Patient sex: M
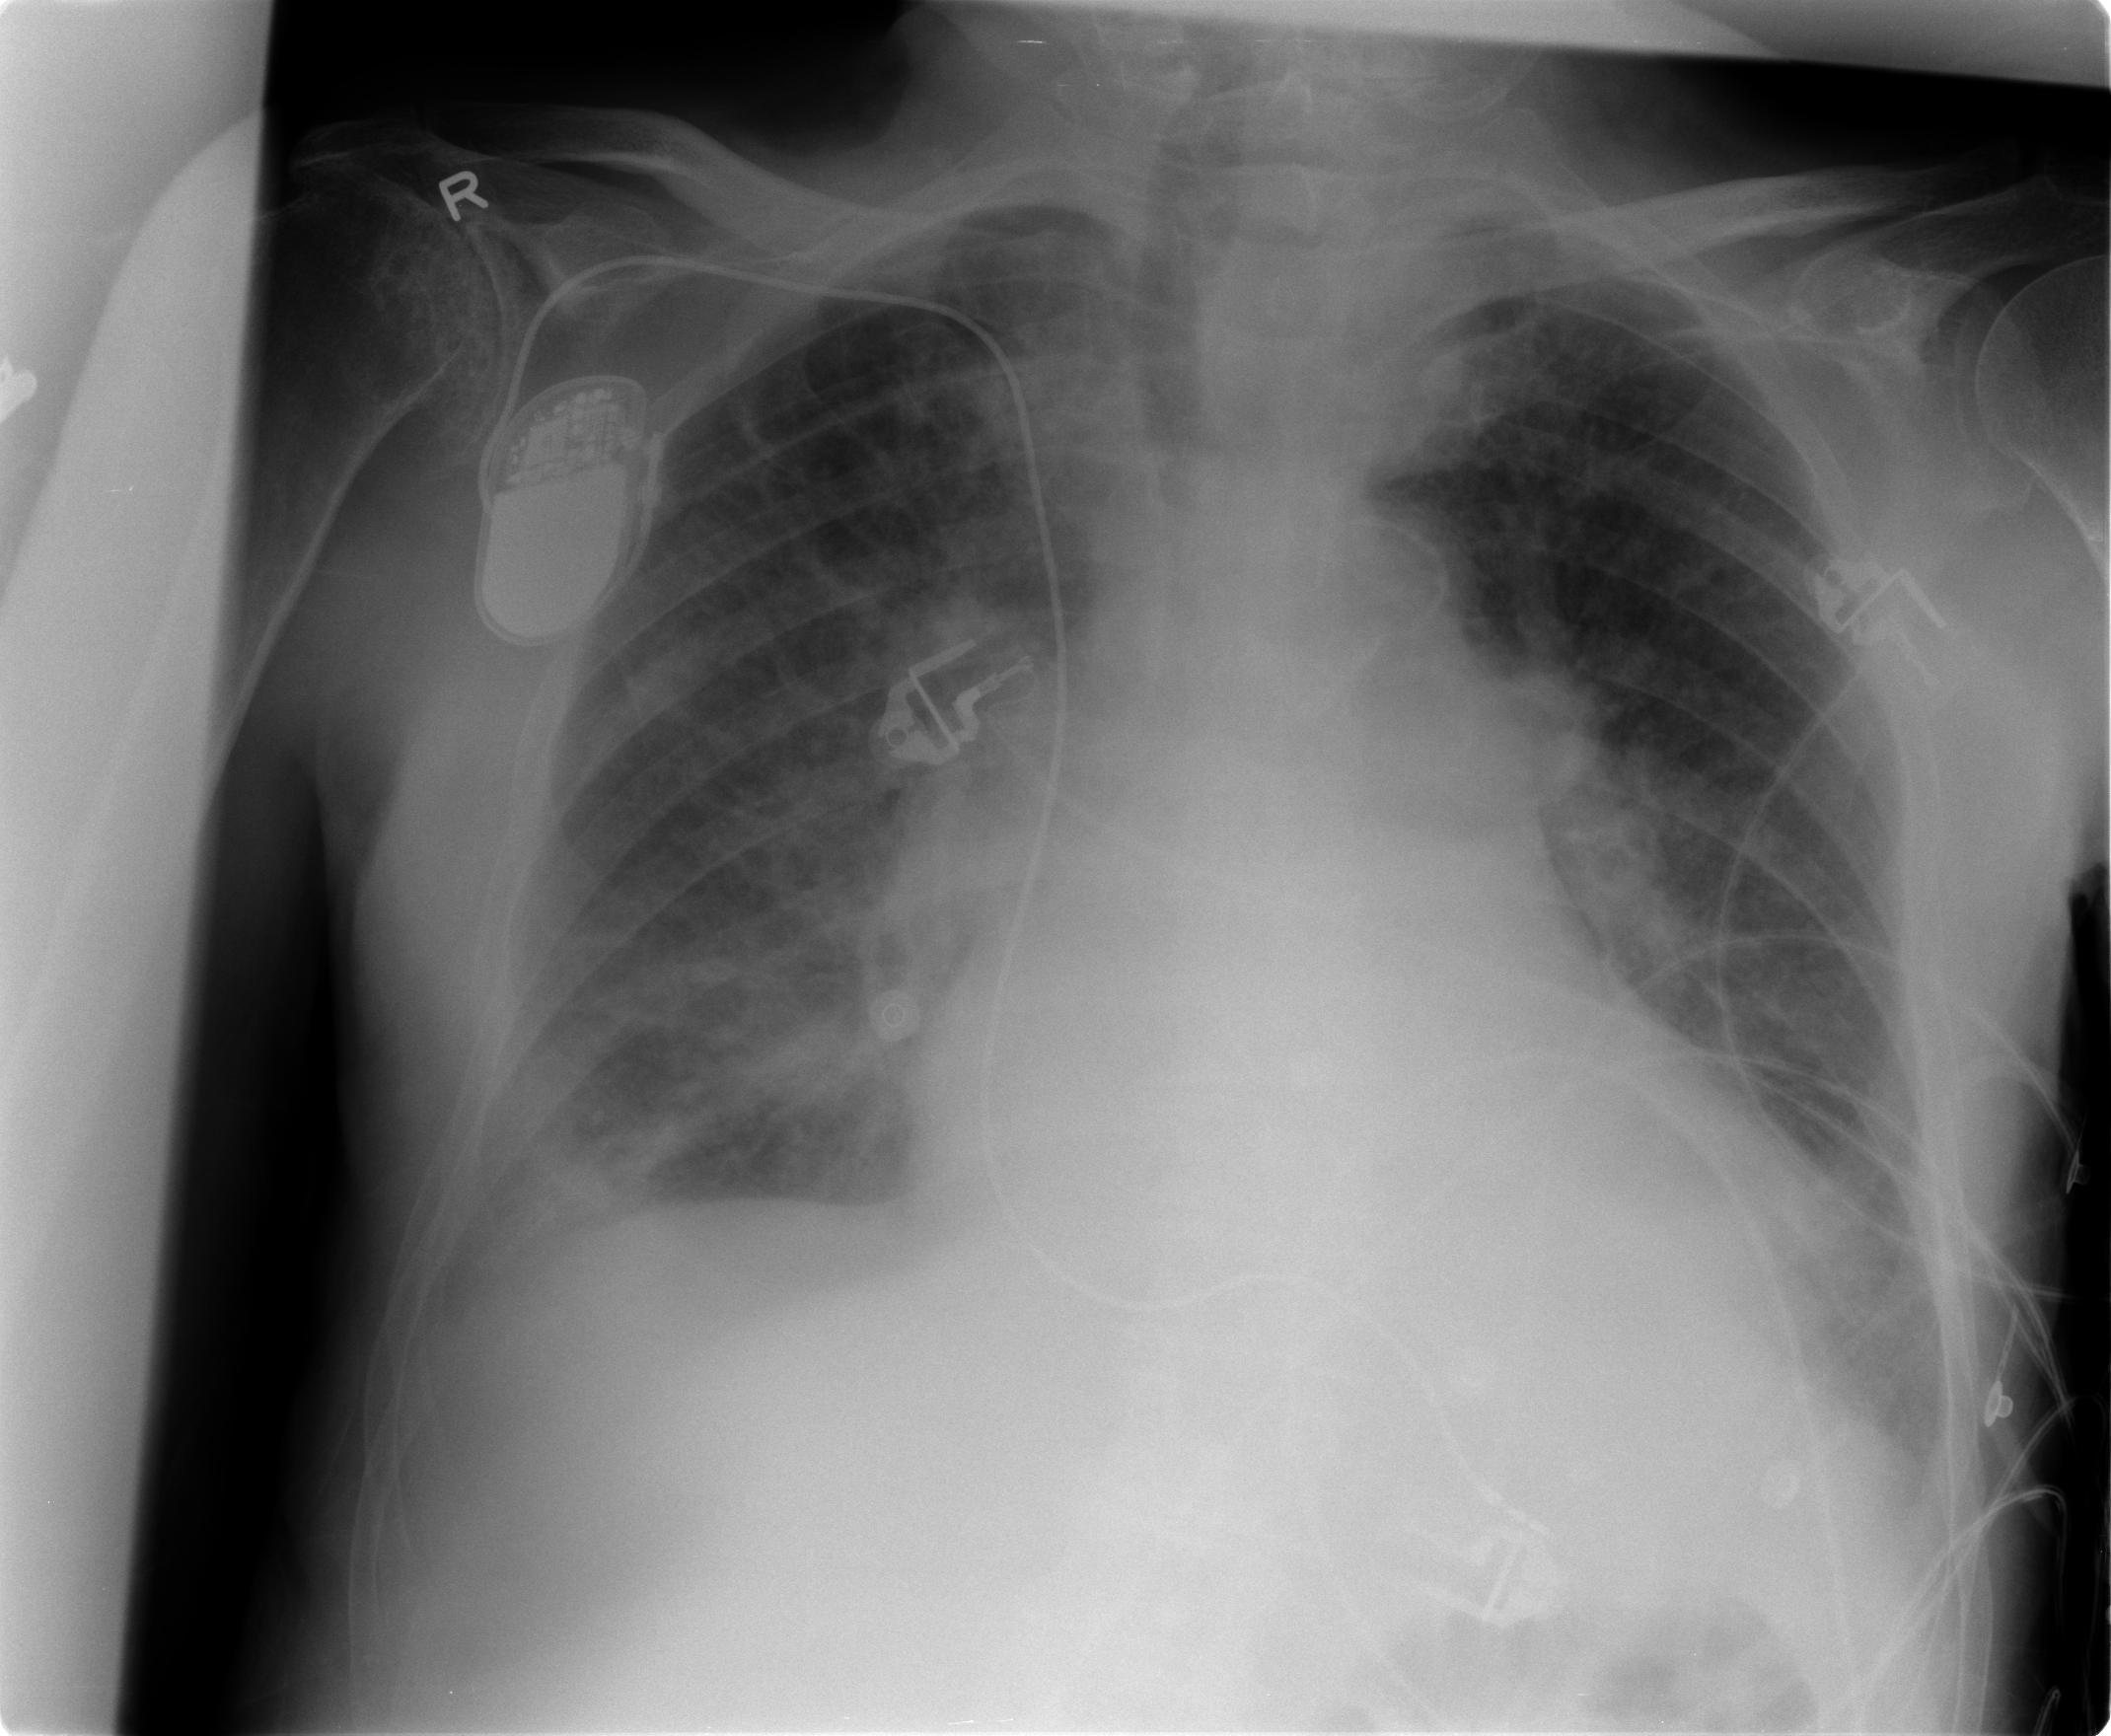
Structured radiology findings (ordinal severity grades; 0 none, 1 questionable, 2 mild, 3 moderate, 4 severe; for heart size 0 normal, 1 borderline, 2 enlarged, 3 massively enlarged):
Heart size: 2
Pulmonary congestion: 3
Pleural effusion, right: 2
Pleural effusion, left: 1
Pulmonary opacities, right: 3
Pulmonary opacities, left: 2
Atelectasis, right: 2
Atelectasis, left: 2